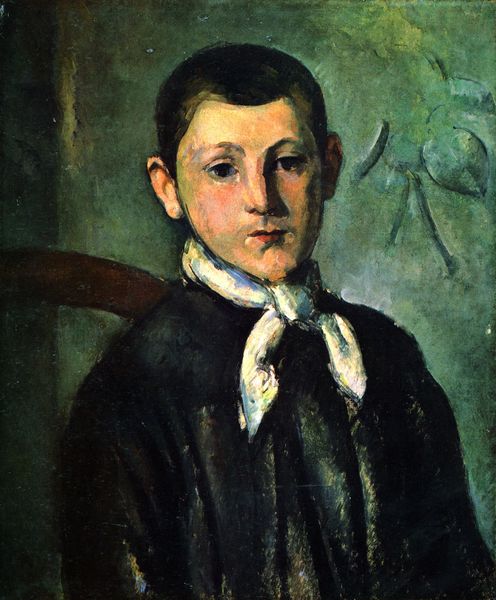
Titel: Porträt des Louis Guillaume
Künstler: Paul Cézanne
Standort: Washington (District of Columbia)
Institution: National Gallery of Art
Schlagwörter: blau, blätter, dunkel, gemälde, laub, mann, schatten, weiß, cezanne, gelb, grün, impressionismus, sitzen, braun, frankreich, frisur, haar, hell, hintergrund, holz, kreide, licht, mund, nase, ohr, orange, raum, schwarz, stirn, stuhl, türkis, zimmer, blick, rot, schal, tuch, malerei, muster, rock, schleife, anzug, hemd, jacke, jung, wand, arm, arme, augen, falten, gesicht, inkarnat, knoten, mensch, bild, bildnis, hals, portrait, porträt, rückenlehne, öl, sonne, auge, gewand, haare, halbfigur, mantel, sessel, sitzend, kind, augenbrauen, frontal, kinn, knopf, lippen, ohren, rosa, schultern, traurig, ruhig, wangen, ecke, lehne, bogen, moderne, tag, violett, van gogh, ausdruck, tapete, ernst, schmal, brauen, glanz, halstuch, melancholie, junge, wange, ölfarbe, revers, weste, gauguin, helligkeit, knabe, gogh, expressionistisch, acryl, bildniss, kurz, picasso, hamd, binder, skeptisch, gesichtszüge, bau, ölkreide, sstuhl, kacke, gewnad, haarschnitt, pablo picasso, gemäld, tape, verzogener mund, afik, gohg, jungenporträt